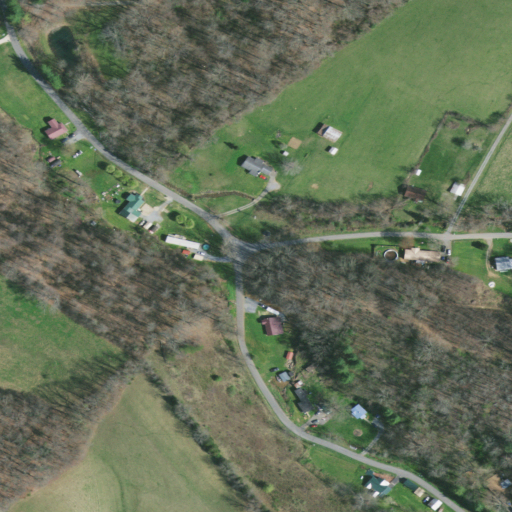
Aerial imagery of valley in Tennessee named Liberty Hollow containing deciduous forest, pasture, open development, low intensity development, and mixed forest